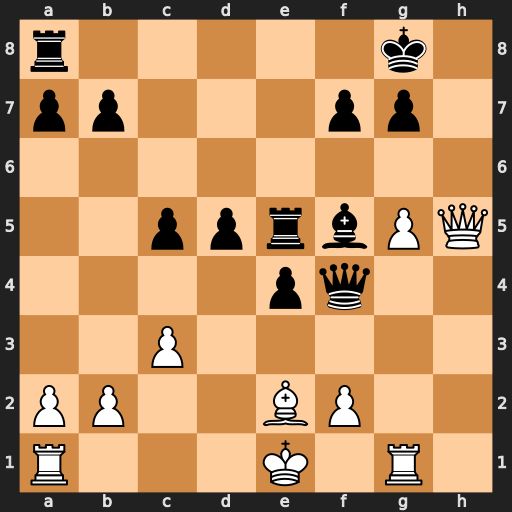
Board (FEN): r5k1/pp3pp1/8/2pprbPQ/4pq2/2P5/PP2BP2/R3K1R1
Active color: w
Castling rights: Q
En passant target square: -
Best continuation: Rh1 f6 Qh8+ Kf7 Qxa8